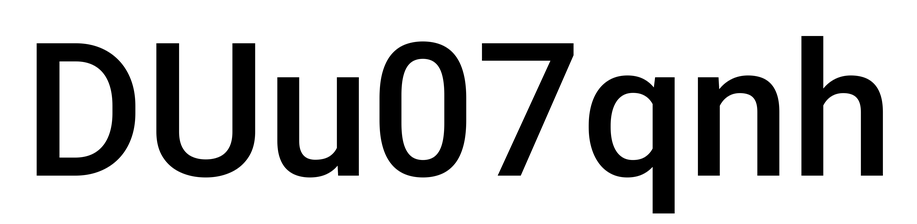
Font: Roboto_Medium